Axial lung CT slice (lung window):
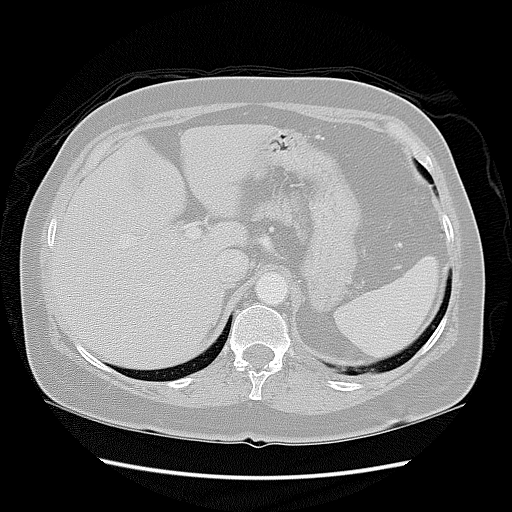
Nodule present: no